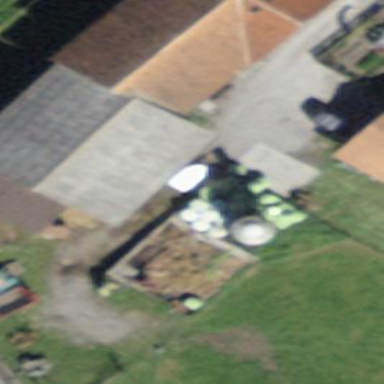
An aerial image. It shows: Barn.